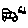
Label: car